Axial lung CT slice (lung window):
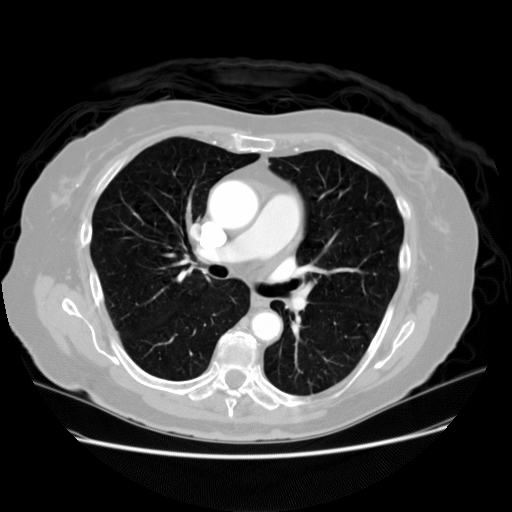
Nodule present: no